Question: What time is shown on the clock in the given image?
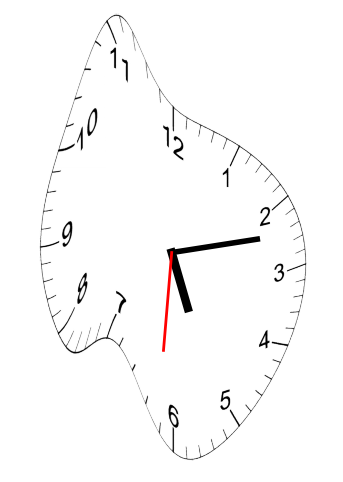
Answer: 05:12:31